Interaction volume radius: 5 \u00c5
Interaction volume height: 15 \u00c5
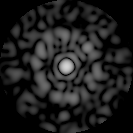
Disorder parameter: 0.8757